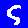
Digit: 5